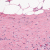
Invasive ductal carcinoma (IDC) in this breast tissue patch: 0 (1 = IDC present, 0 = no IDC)